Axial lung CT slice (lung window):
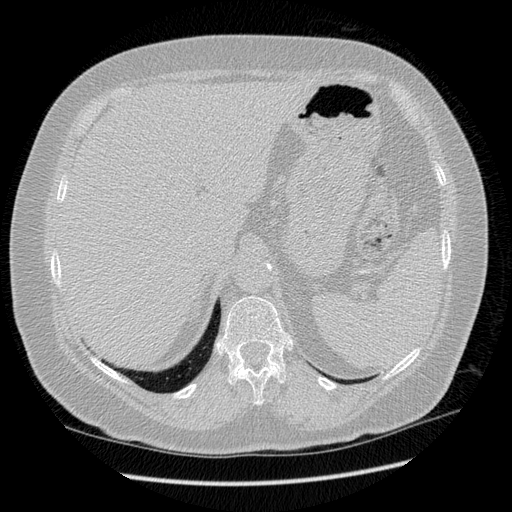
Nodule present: no